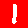
Digit: 1